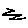
Label: zigzag